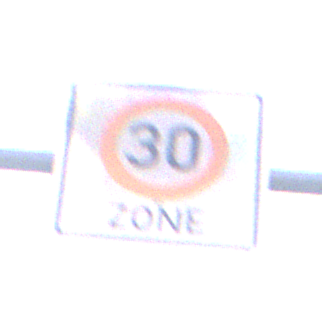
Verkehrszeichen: BeginnZone30
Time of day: MorningAfternoon
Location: Outdoor (Urban)
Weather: PartlyCloudy
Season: NotSpecified
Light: Natural